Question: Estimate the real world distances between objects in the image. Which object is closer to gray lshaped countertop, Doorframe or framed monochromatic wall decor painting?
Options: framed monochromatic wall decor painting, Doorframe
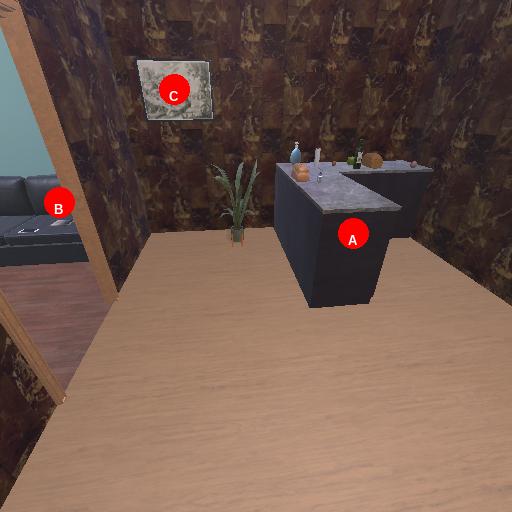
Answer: framed monochromatic wall decor painting